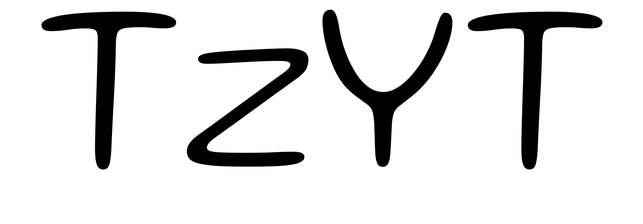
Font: Gluten_ExtraLight